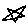
Label: star